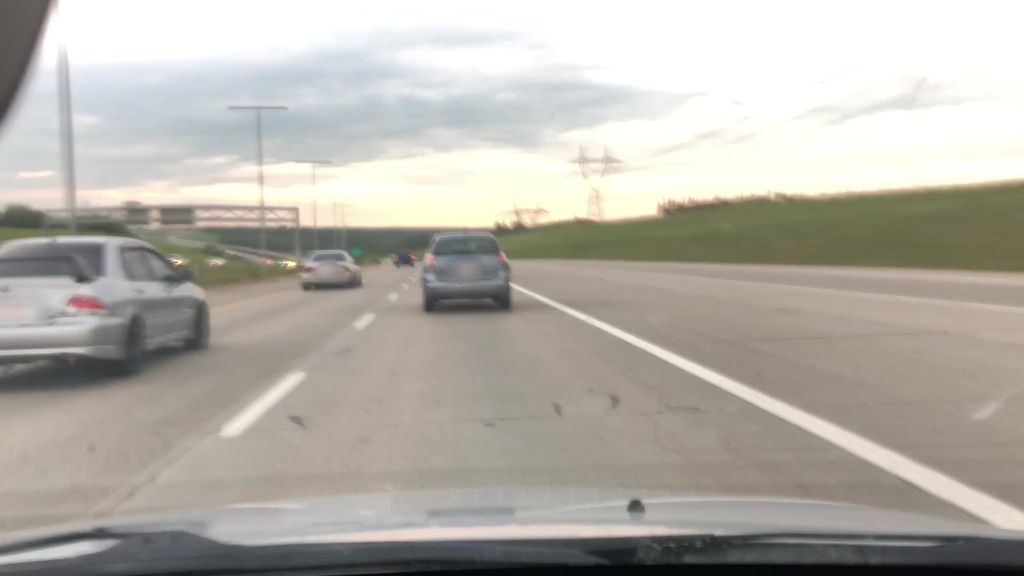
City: edmonton